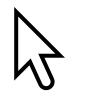
Cursor type: arrow
OS/theme: linux-notwaita
Variant: white